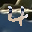
Label: 4